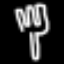
Label: fork